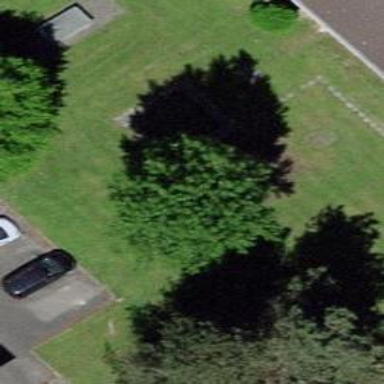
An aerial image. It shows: Urban tree with broadleaved leaves. Identified as Populus genus.